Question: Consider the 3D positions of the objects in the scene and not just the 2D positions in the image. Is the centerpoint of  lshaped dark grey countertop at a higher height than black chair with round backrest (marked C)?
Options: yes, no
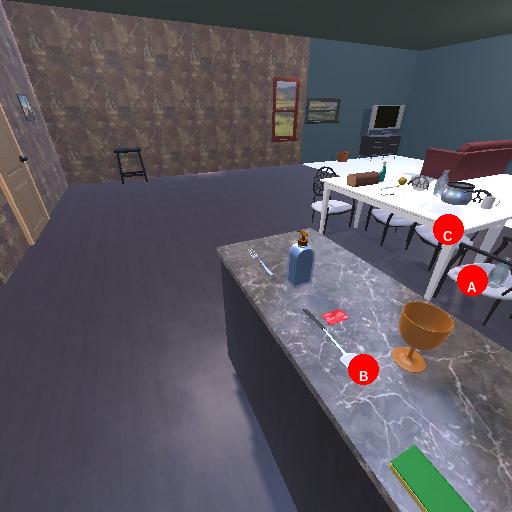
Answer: yes